Field crop: maize
Growth stage: 1
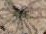
Species: salsola